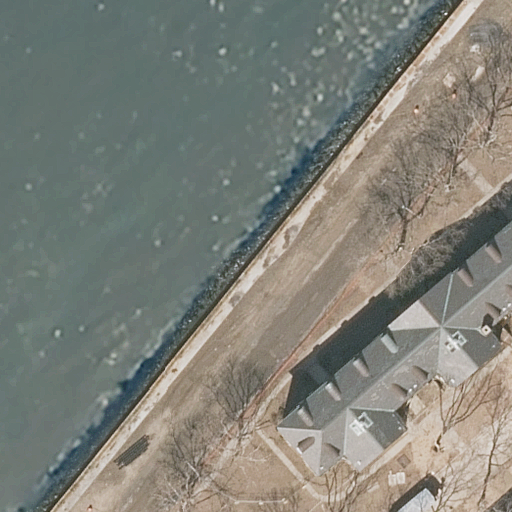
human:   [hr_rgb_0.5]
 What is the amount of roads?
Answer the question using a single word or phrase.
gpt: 2

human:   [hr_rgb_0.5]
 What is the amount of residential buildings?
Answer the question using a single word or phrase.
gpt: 1

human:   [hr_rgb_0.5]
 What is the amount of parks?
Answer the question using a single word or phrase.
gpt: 1

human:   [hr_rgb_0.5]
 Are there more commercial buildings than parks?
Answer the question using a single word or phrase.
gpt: no

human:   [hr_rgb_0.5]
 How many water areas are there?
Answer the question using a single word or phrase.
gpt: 1

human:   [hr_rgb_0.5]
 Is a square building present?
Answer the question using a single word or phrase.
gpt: no

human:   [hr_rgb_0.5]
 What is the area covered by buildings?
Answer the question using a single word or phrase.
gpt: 302m2

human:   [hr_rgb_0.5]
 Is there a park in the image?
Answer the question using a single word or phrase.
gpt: yes

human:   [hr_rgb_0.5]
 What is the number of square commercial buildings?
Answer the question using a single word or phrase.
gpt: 0

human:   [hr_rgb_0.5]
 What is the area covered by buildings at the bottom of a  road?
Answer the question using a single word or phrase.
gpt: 0m2

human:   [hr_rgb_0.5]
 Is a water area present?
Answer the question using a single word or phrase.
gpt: yes

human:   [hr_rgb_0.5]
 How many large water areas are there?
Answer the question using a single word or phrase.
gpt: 1

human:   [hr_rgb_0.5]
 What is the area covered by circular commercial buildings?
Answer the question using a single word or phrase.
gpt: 0m2

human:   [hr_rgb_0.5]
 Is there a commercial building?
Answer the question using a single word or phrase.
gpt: no

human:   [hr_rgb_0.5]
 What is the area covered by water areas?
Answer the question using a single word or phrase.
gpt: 5112m2

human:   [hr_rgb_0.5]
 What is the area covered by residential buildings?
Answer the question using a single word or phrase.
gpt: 302m2

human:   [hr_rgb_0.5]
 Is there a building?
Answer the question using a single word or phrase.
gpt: yes

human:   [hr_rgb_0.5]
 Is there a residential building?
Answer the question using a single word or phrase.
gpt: yes

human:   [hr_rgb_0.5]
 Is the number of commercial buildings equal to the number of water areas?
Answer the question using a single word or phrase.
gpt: no

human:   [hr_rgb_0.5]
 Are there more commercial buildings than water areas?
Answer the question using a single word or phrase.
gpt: no

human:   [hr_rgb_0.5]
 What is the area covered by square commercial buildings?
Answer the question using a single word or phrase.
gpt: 0m2

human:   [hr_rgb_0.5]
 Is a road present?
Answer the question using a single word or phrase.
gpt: yes

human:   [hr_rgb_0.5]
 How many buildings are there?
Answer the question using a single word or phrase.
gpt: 1

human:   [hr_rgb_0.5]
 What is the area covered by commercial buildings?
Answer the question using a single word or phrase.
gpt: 0m2

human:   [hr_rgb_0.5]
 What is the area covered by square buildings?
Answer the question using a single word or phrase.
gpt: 0m2

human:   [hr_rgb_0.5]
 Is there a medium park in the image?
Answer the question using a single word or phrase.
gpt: no

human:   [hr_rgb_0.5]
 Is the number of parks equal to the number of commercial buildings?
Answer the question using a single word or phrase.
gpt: no

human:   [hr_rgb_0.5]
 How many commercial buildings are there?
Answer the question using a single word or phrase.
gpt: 0

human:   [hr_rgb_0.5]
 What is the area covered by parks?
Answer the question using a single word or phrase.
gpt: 7693m2

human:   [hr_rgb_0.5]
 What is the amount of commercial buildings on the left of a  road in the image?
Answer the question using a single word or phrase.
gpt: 0

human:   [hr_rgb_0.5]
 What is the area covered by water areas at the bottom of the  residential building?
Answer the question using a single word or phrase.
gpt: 0m2

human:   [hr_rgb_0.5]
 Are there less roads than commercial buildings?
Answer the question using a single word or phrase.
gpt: no

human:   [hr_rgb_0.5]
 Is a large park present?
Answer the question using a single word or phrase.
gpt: yes

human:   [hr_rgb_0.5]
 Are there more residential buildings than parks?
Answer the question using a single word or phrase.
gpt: no

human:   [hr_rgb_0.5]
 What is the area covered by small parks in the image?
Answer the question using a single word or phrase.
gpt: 0m2

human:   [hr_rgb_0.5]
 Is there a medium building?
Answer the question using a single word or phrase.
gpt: yes

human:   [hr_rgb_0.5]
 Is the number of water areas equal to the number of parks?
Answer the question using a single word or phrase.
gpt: yes

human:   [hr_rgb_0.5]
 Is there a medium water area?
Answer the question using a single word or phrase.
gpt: no

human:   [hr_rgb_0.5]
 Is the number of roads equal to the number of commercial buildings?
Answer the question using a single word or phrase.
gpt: no

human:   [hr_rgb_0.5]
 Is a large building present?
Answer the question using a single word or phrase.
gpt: no

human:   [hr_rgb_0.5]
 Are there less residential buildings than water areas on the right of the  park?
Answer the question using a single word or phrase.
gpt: no

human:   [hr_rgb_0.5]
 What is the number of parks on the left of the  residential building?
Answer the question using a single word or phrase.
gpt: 0

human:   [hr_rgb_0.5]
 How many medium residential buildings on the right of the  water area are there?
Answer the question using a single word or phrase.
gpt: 1

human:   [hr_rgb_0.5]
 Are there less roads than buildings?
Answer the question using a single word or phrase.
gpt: no

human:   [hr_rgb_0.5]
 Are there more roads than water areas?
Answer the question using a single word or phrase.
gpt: yes

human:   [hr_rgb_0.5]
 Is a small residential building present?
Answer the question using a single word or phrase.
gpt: no

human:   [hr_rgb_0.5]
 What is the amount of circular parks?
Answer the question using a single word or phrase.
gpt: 0

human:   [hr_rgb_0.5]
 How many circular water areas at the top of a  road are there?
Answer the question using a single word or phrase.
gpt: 0

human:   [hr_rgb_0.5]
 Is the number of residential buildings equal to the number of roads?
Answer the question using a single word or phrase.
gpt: no

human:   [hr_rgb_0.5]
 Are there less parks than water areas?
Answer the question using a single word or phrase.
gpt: no

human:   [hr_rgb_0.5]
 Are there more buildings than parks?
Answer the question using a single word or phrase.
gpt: no

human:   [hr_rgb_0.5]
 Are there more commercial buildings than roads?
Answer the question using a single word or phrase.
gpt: no

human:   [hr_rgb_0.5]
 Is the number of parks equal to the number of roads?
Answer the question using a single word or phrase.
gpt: no

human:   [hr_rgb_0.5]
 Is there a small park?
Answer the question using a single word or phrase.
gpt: no

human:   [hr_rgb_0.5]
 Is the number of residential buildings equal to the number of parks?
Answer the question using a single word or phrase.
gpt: yes

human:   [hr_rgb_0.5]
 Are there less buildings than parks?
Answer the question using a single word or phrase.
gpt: no

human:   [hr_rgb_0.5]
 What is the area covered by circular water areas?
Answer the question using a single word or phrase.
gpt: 0m2

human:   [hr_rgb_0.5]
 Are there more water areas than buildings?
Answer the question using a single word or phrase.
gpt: no

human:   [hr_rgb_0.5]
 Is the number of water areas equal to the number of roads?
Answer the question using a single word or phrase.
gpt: no

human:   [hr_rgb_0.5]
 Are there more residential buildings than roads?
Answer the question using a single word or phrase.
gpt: no

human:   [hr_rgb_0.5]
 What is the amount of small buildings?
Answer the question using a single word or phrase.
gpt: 0

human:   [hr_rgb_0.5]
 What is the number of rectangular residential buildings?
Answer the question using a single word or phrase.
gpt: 0

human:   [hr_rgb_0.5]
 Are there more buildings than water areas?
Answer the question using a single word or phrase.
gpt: no

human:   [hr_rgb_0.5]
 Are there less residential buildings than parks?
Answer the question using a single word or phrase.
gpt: no